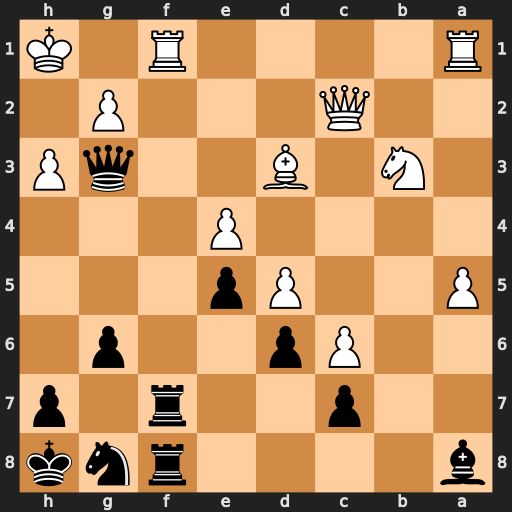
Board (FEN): b4rnk/2p2r1p/2Pp2p1/P2Pp3/4P3/1N1B2qP/2Q3P1/R4R1K
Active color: b
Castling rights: -
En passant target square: -
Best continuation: Rf2 Rxf2 Rxf2 Qxf2 Qxf2